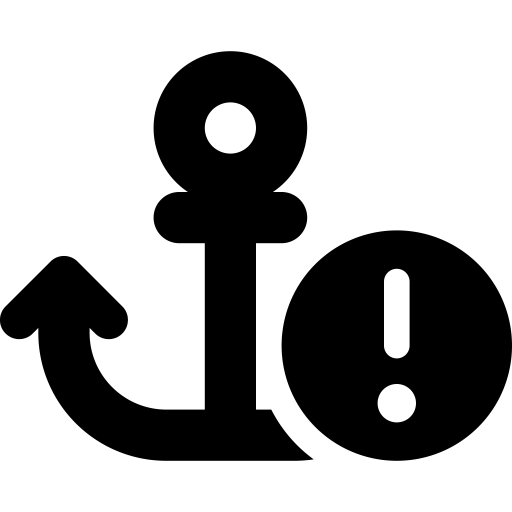
Tags: icon, FontAwesome, fa-icon, solid, anchor, circle, exclamation